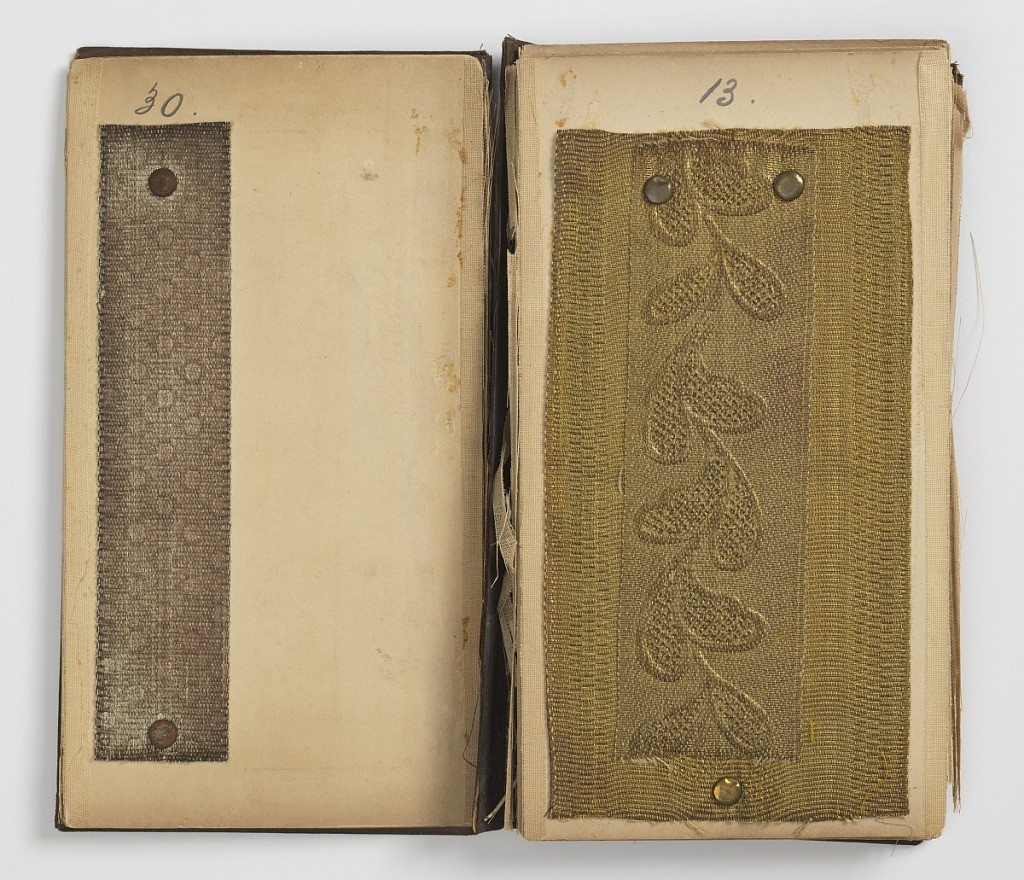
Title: Compliments of the New York Watering Company: Printing, Moire, Re-dyeing and Finishing
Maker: New York Watering Company, American
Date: ca. 1900
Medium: paper, cotton, silk, metallic thread
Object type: Manufacturer's sample book
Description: Accordion-pleated stiff paper folder with front board cover with dark imitation pebbled leather printed in gold, "Compliments of the New York Watering Co., Printing, Moiré, Re-dyeing and Finishing." Contains numbered samples, stapled to pages, of metallic trimmings that are stamped, woven and printed in imitation of chiné designs.